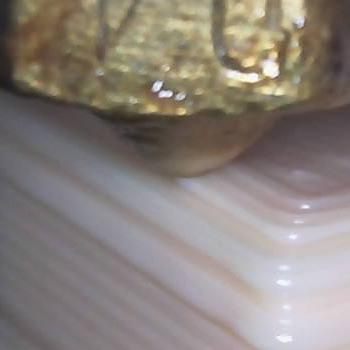
Flow rate: 59%